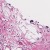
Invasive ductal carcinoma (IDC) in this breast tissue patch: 0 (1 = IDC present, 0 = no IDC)